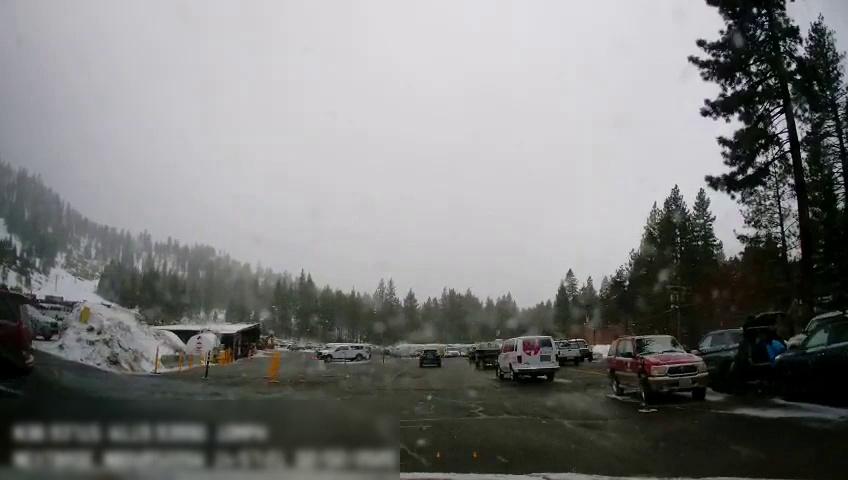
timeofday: Day
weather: Snowy
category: Vehicles | Truck
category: Vehicles | Other LV
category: Vehicles | Van
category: Vehicles | SUV
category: Vehicles | Car
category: Pedestrians
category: Vehicles | Car
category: Vehicles | Truck
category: Vehicles | SUV
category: Vehicles | Truck
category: Drivable Space